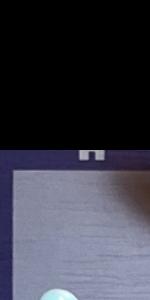
Label: Empty